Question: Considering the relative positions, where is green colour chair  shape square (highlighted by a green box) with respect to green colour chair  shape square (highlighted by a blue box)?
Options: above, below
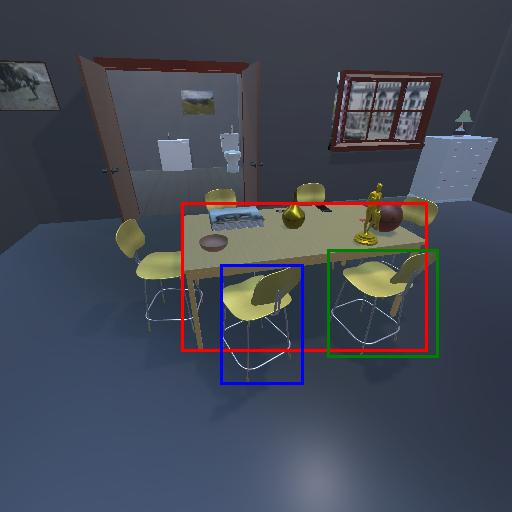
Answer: above